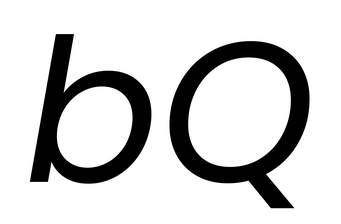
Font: Poppins-Italic